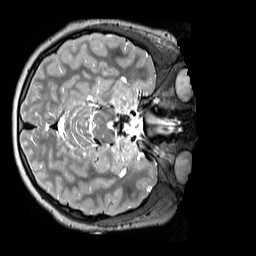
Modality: T2w
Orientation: axial
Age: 13
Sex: male
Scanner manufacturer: siemens
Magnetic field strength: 3 T
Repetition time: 3.2 s
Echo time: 0.408 s